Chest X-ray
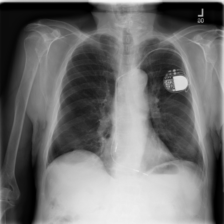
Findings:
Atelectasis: negative
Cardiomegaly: negative
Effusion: negative
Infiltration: negative
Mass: negative
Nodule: negative
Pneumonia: negative
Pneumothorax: negative
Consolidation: negative
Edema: negative
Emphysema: negative
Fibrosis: negative
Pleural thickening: negative
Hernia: negative